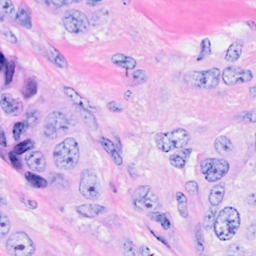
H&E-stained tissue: Breast